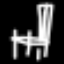
Label: chair